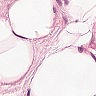
Metastatic tissue present: no